Current action and preconditions to check: trajectory_clear

Your task: For each precondition in the list above, predict whether it will hold at this action.

Consider the current scene as observed from the mobile robot's camera, and analyze the predicted future states of all dynamic agents (e.g., people, animals, vehicles, or any moving entities) within the NEXT SECOND.

IMPORTANT: Only answer "very likely" if you are absolutely certain—based on strong, clear evidence—that a dynamic agent will violate the precondition in the predicted future state. Do NOT answer "very likely" for unlikely, ambiguous, or low-probability risks.

Ask yourself for each precondition: Is there a high probability, with clear and convincing evidence, that the predicted future states of any dynamic agent will interfere with the predicted future state of the currently executing action within the NEXT SECOND, causing that precondition to fail?

Assess the risk level based on these predictions. Use "likely" or "very likely" if motions create a clear risk of interference.

Use "neutral" or "improbable" if agents are nearby but their predicted paths are clearly diverging or non-conflicting.

Failure Risk Categories: "very improbable", "improbable", "neutral", "likely", "very likely"

Answer Format: Output ONLY the probability_of_failure value from these categories: "very improbable", "improbable", "neutral", "likely", "very likely"

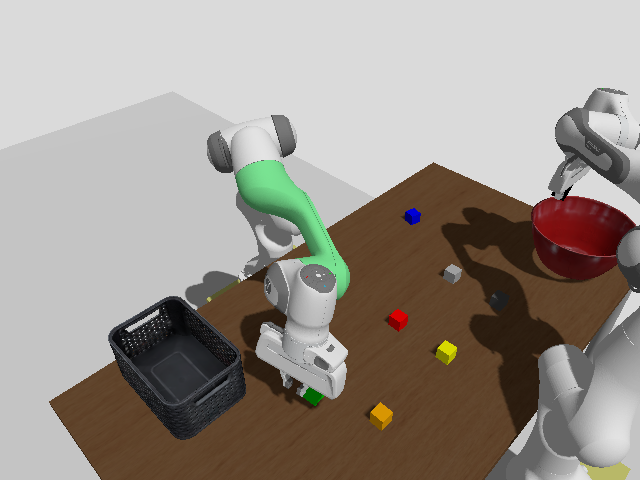

Answer: very improbable